Aerial crown-view tile of a tropical tree (Barro Colorado Island, Panama), acquired 20240813:
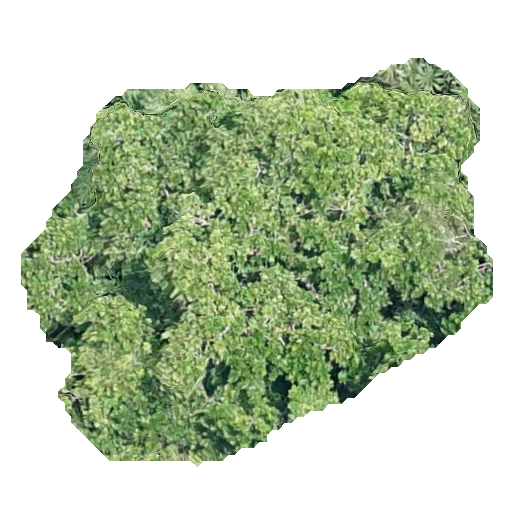
Species: Anacardium excelsum
GBIF accepted scientific name: Anacardium excelsum
Crown area: 206.792 m²